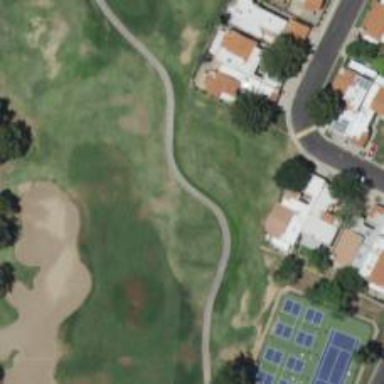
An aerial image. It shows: Path for both roads and golfers.